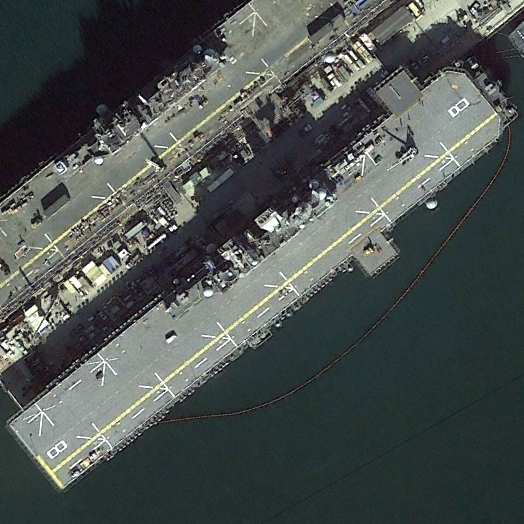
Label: assault